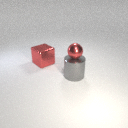
small red metal sphere above large gray metal cylinder